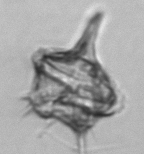
Label: Amylax